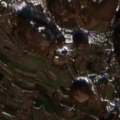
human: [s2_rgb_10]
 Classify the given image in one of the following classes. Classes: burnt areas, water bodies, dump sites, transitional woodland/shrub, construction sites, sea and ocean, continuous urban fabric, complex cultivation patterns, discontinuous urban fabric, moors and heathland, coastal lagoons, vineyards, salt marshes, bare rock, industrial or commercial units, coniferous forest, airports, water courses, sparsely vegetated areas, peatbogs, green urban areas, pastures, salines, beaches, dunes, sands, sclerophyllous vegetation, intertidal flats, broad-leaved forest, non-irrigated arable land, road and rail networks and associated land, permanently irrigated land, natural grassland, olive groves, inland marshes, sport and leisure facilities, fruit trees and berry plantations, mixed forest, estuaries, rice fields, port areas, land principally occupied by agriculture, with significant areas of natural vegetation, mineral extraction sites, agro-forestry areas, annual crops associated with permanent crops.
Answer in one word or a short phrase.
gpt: non-irrigated arable land, pastures, complex cultivation patterns, land principally occupied by agriculture, with significant areas of natural vegetation, broad-leaved forest